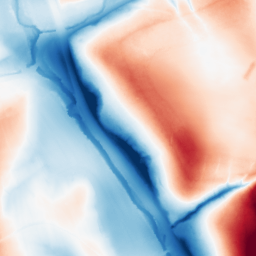
Category: classical
Decomposition family: gaussian_anisotropic
Decomposition parameters: sigma_x: 50
sigma_y: 5
Upsampling method: bicubic
Upsampling parameters: scale: 2
Upsampling scale: 2